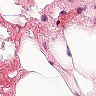
Metastatic tissue present: no